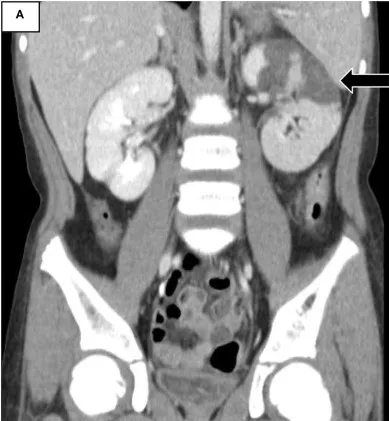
(A) Abdominal Computed tomography (CT) revealed infarction in left kidney.
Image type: radiology (ct)